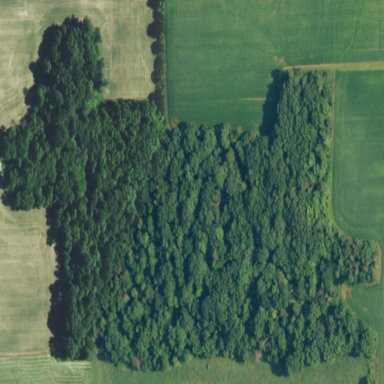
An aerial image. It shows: Beautiful woodland area.